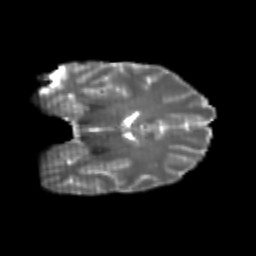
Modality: T2w
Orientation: coronal
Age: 20
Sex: male
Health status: healthy
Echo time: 0.074 s